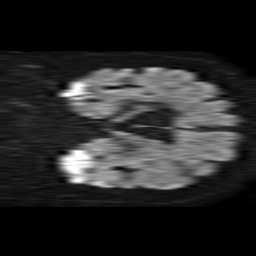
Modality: TRACE
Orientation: coronal
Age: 56
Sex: female
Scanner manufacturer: philips
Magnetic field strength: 1.5 T
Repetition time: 4.6 s
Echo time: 0.08517 s